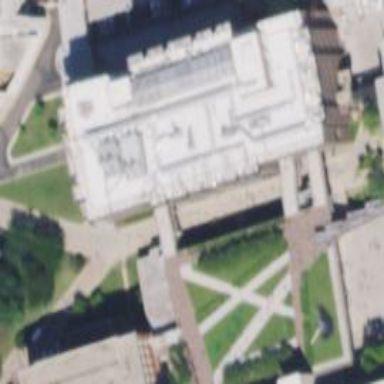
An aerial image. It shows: View of university building.